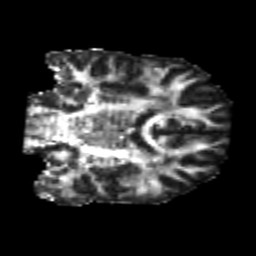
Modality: FA
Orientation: coronal
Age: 22
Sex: male
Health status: healthy
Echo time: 0.074 s